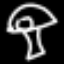
Label: mushroom